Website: walmart
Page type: payment
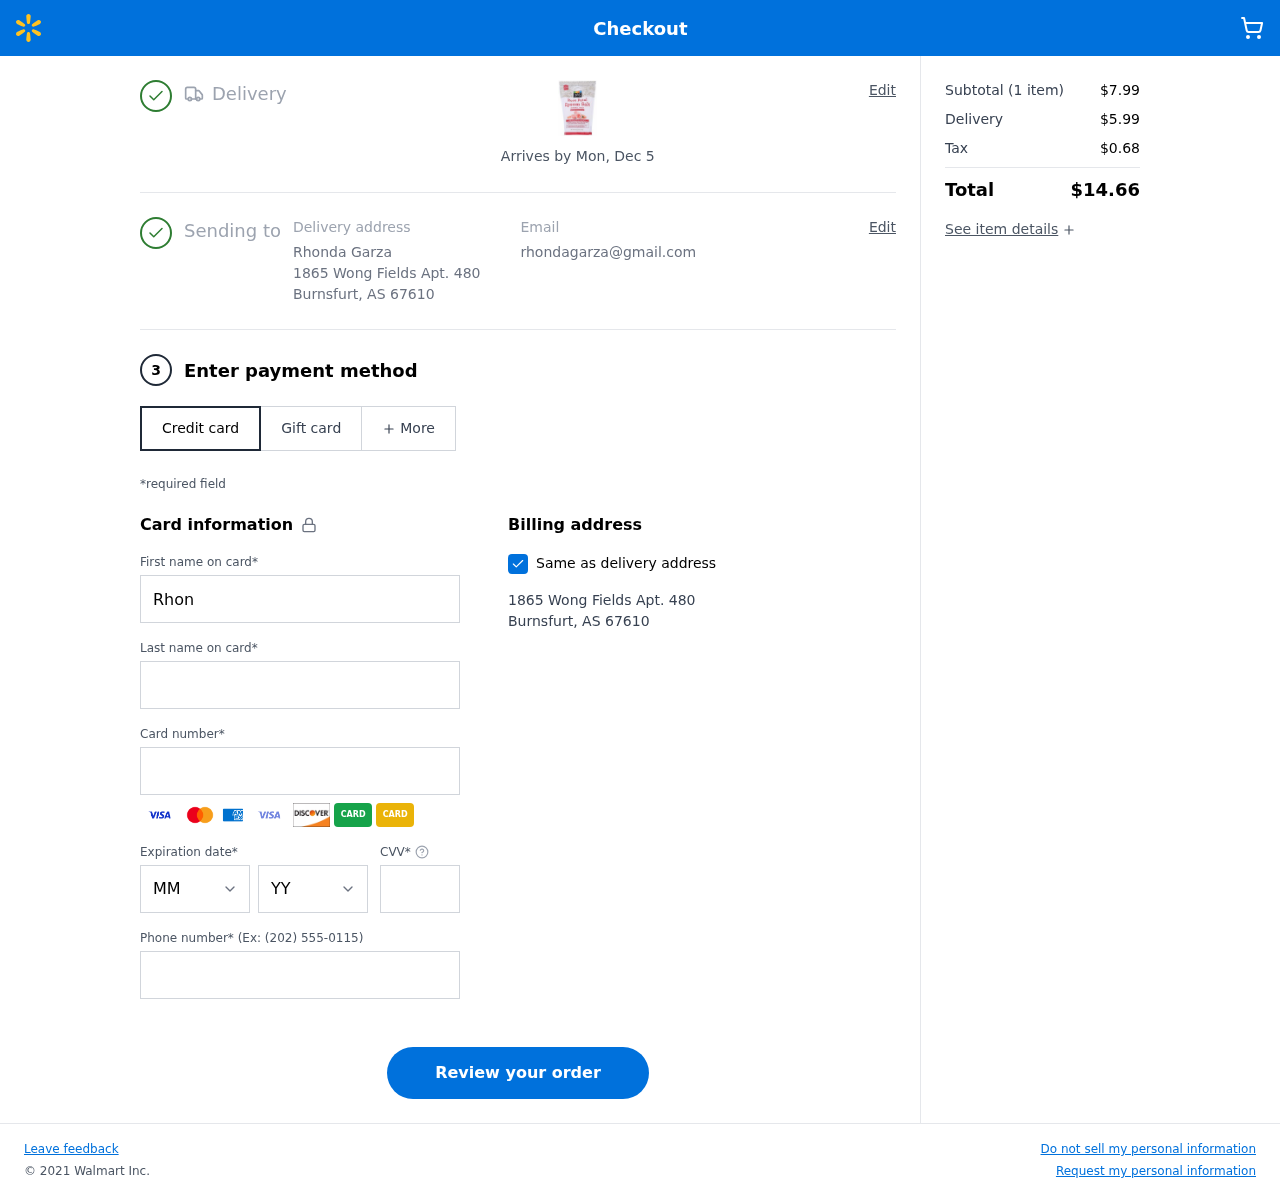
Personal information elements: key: PII_CARD_CVV
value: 9755
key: PII_CARD_EXPIRY_MONTH
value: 06
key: PII_CARD_EXPIRY_YEAR
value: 27
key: PII_CARD_NUMBER
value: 3450 3850 0232 032
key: PII_CITY
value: Burnsfurt
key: PII_EMAIL
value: rhondagarza@gmail.com
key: PII_FIRSTNAME
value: Rhonda
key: PII_FULLNAME
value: Rhonda Garza
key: PII_LASTNAME
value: Garza
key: PII_PHONE
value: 4803121893
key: PII_POSTCODE
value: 67610
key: PII_STATE_ABBR
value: AS
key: PII_STREET
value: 1865 Wong Fields Apt. 480
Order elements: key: ORDER_DELIVERY_DATE
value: Arrives by Mon, Dec 5
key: ORDER_NUM_ITEMS
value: (1 item)
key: ORDER_SUBTOTAL
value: $7.99
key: ORDER_SHIPPING_COST
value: $5.99
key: ORDER_TAX
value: $0.68
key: ORDER_TOTAL
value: $14.66